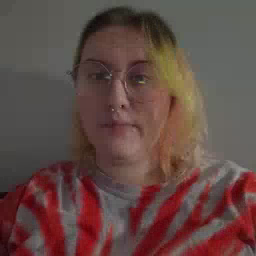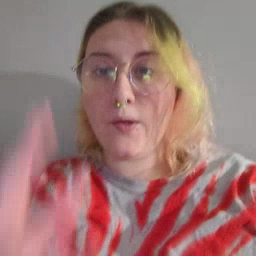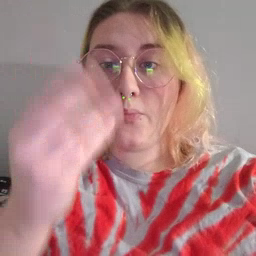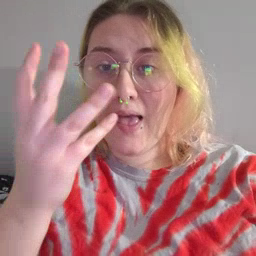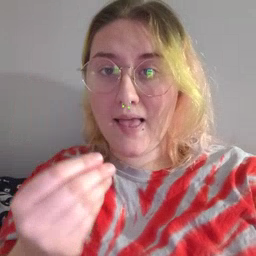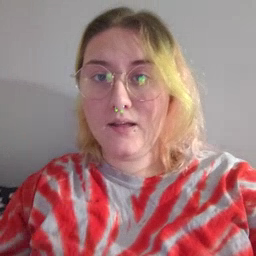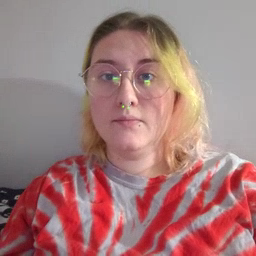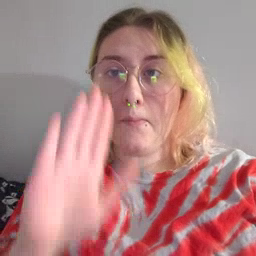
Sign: wet